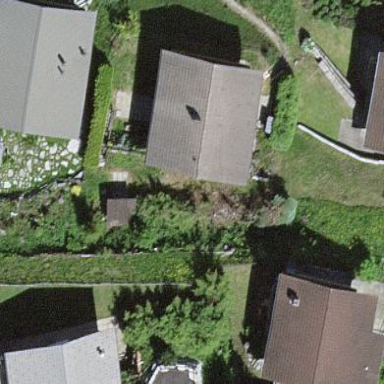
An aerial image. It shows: Simple and straightforward house.